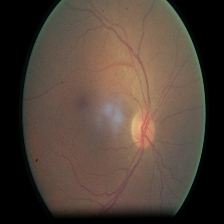
Diabetic retinopathy grade: Moderate